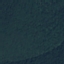
Land use / land cover: Forest